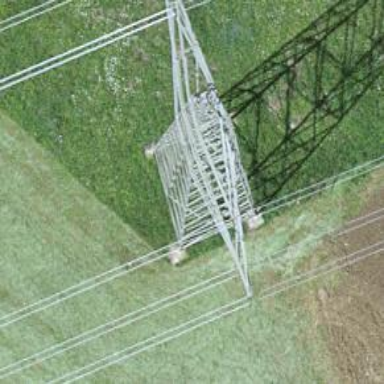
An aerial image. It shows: Towering power structure.